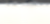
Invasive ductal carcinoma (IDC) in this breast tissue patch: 0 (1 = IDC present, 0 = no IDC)